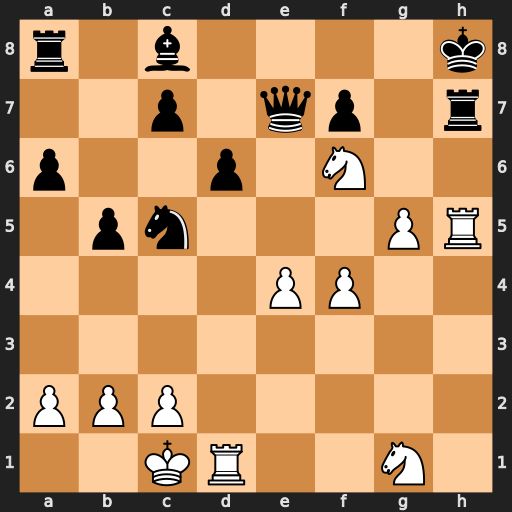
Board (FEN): r1b4k/2p1qp1r/p2p1N2/1pn3PR/4PP2/8/PPP5/2KR2N1
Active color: w
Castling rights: -
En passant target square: -
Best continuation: Rxh7#